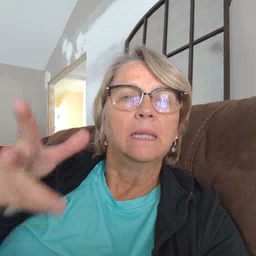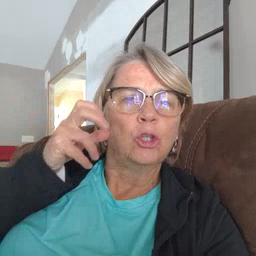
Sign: hear